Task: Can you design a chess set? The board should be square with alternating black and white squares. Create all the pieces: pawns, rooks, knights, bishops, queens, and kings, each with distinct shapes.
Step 1283:
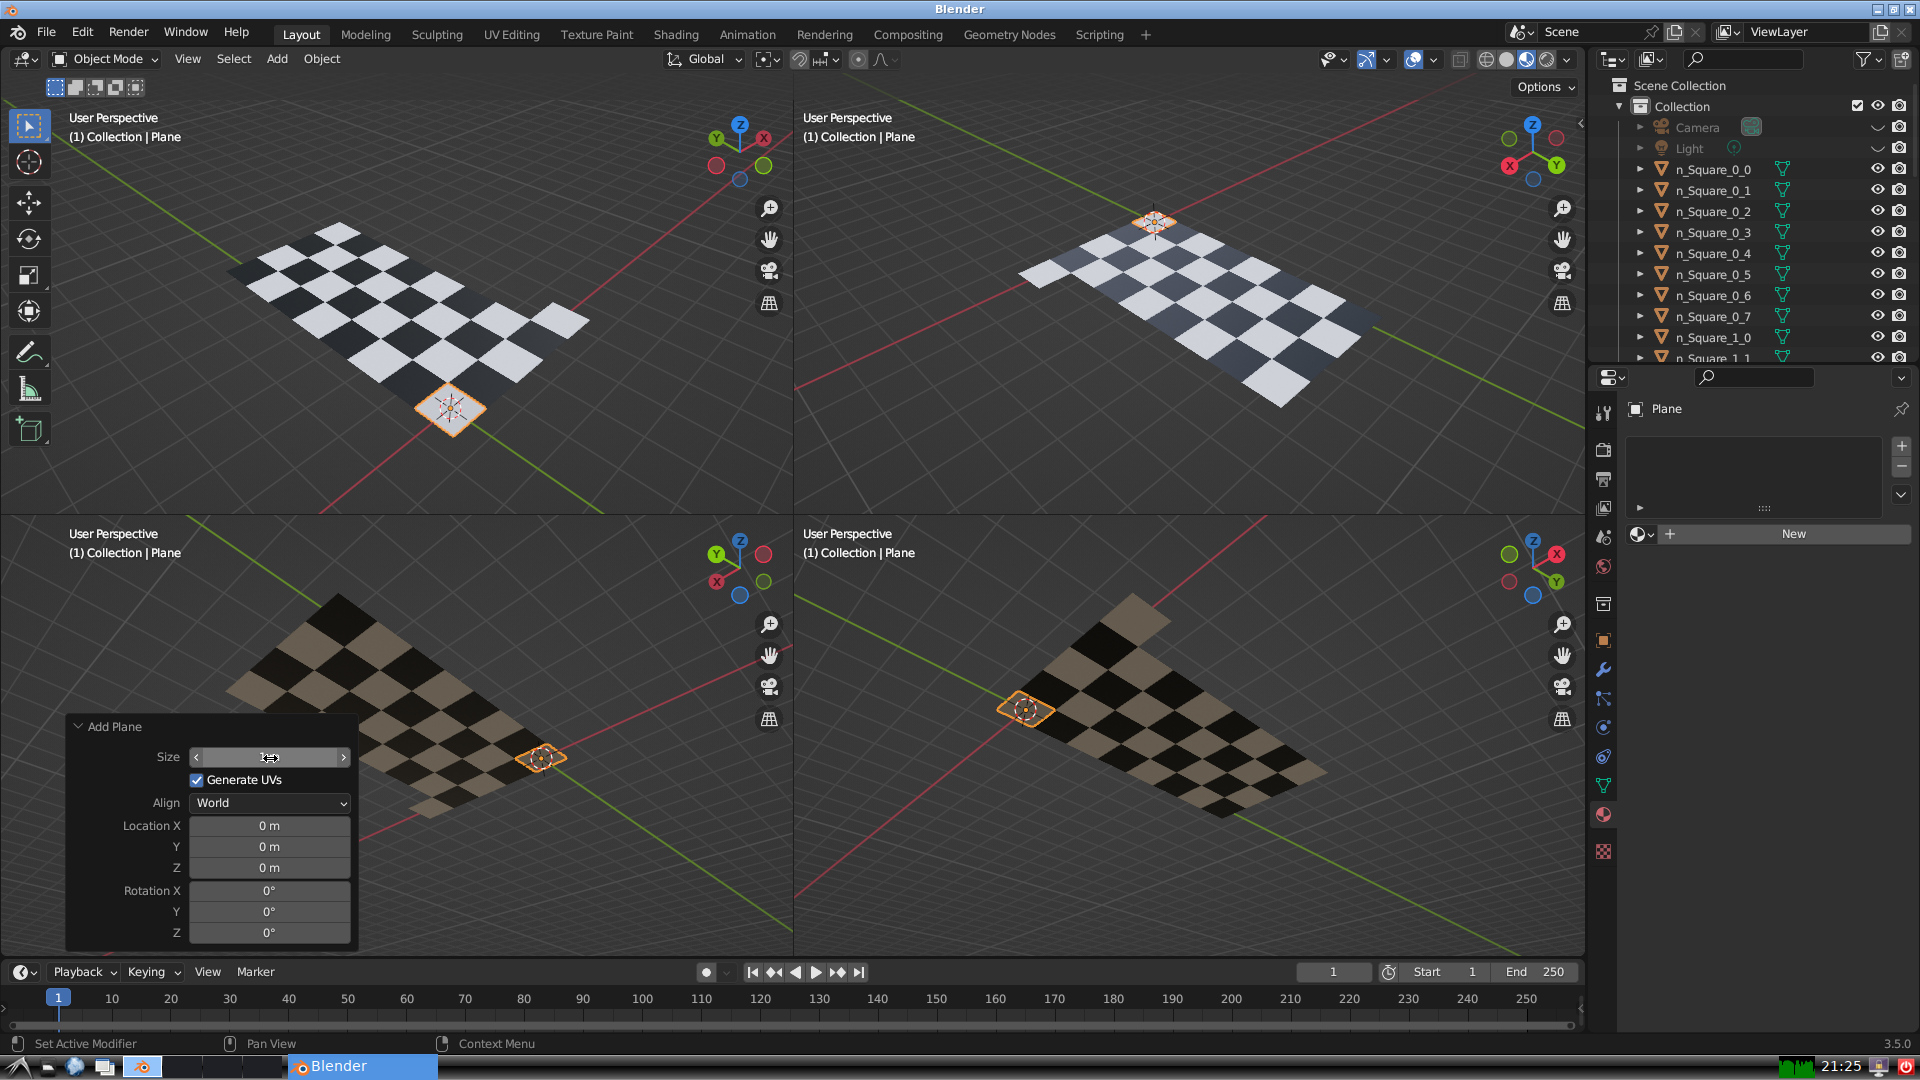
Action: {"mouse_move": [960, 540]}